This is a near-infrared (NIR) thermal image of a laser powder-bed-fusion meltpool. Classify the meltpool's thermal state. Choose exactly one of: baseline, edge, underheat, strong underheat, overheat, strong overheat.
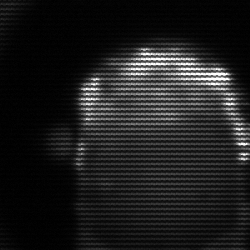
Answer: baseline